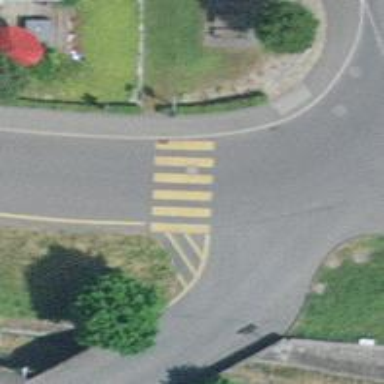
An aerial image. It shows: Uncontrolled zebra crossing with notable zebra markings.